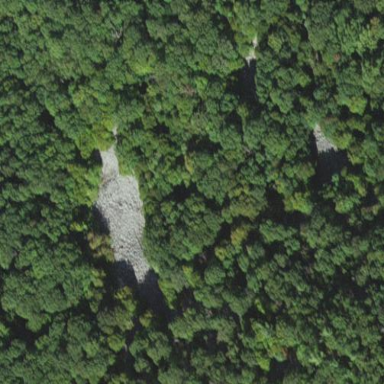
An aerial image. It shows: Natural scree.